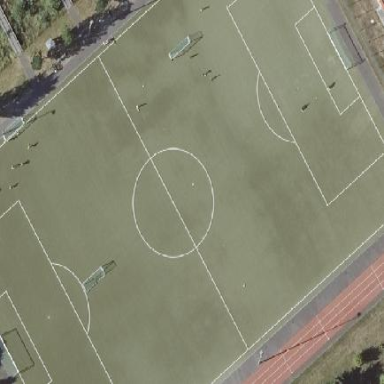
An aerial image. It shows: Artificial turf soccer pitch for leisure sports.